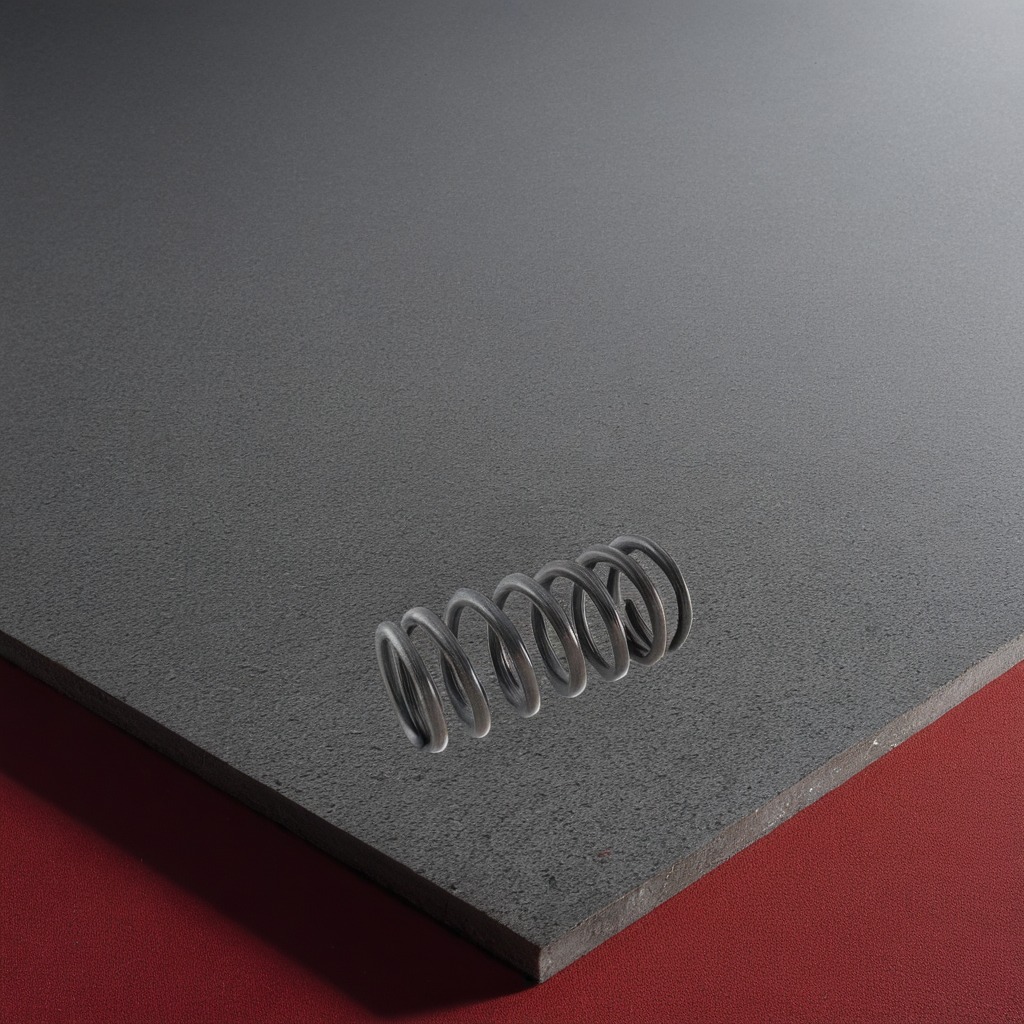
A coiled metal spring lies on a clean granite tabletop covered with a red rubber mat inside a workshop under bright overhead lighting crisp shadows high clarity worn but beneath the mat